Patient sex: M
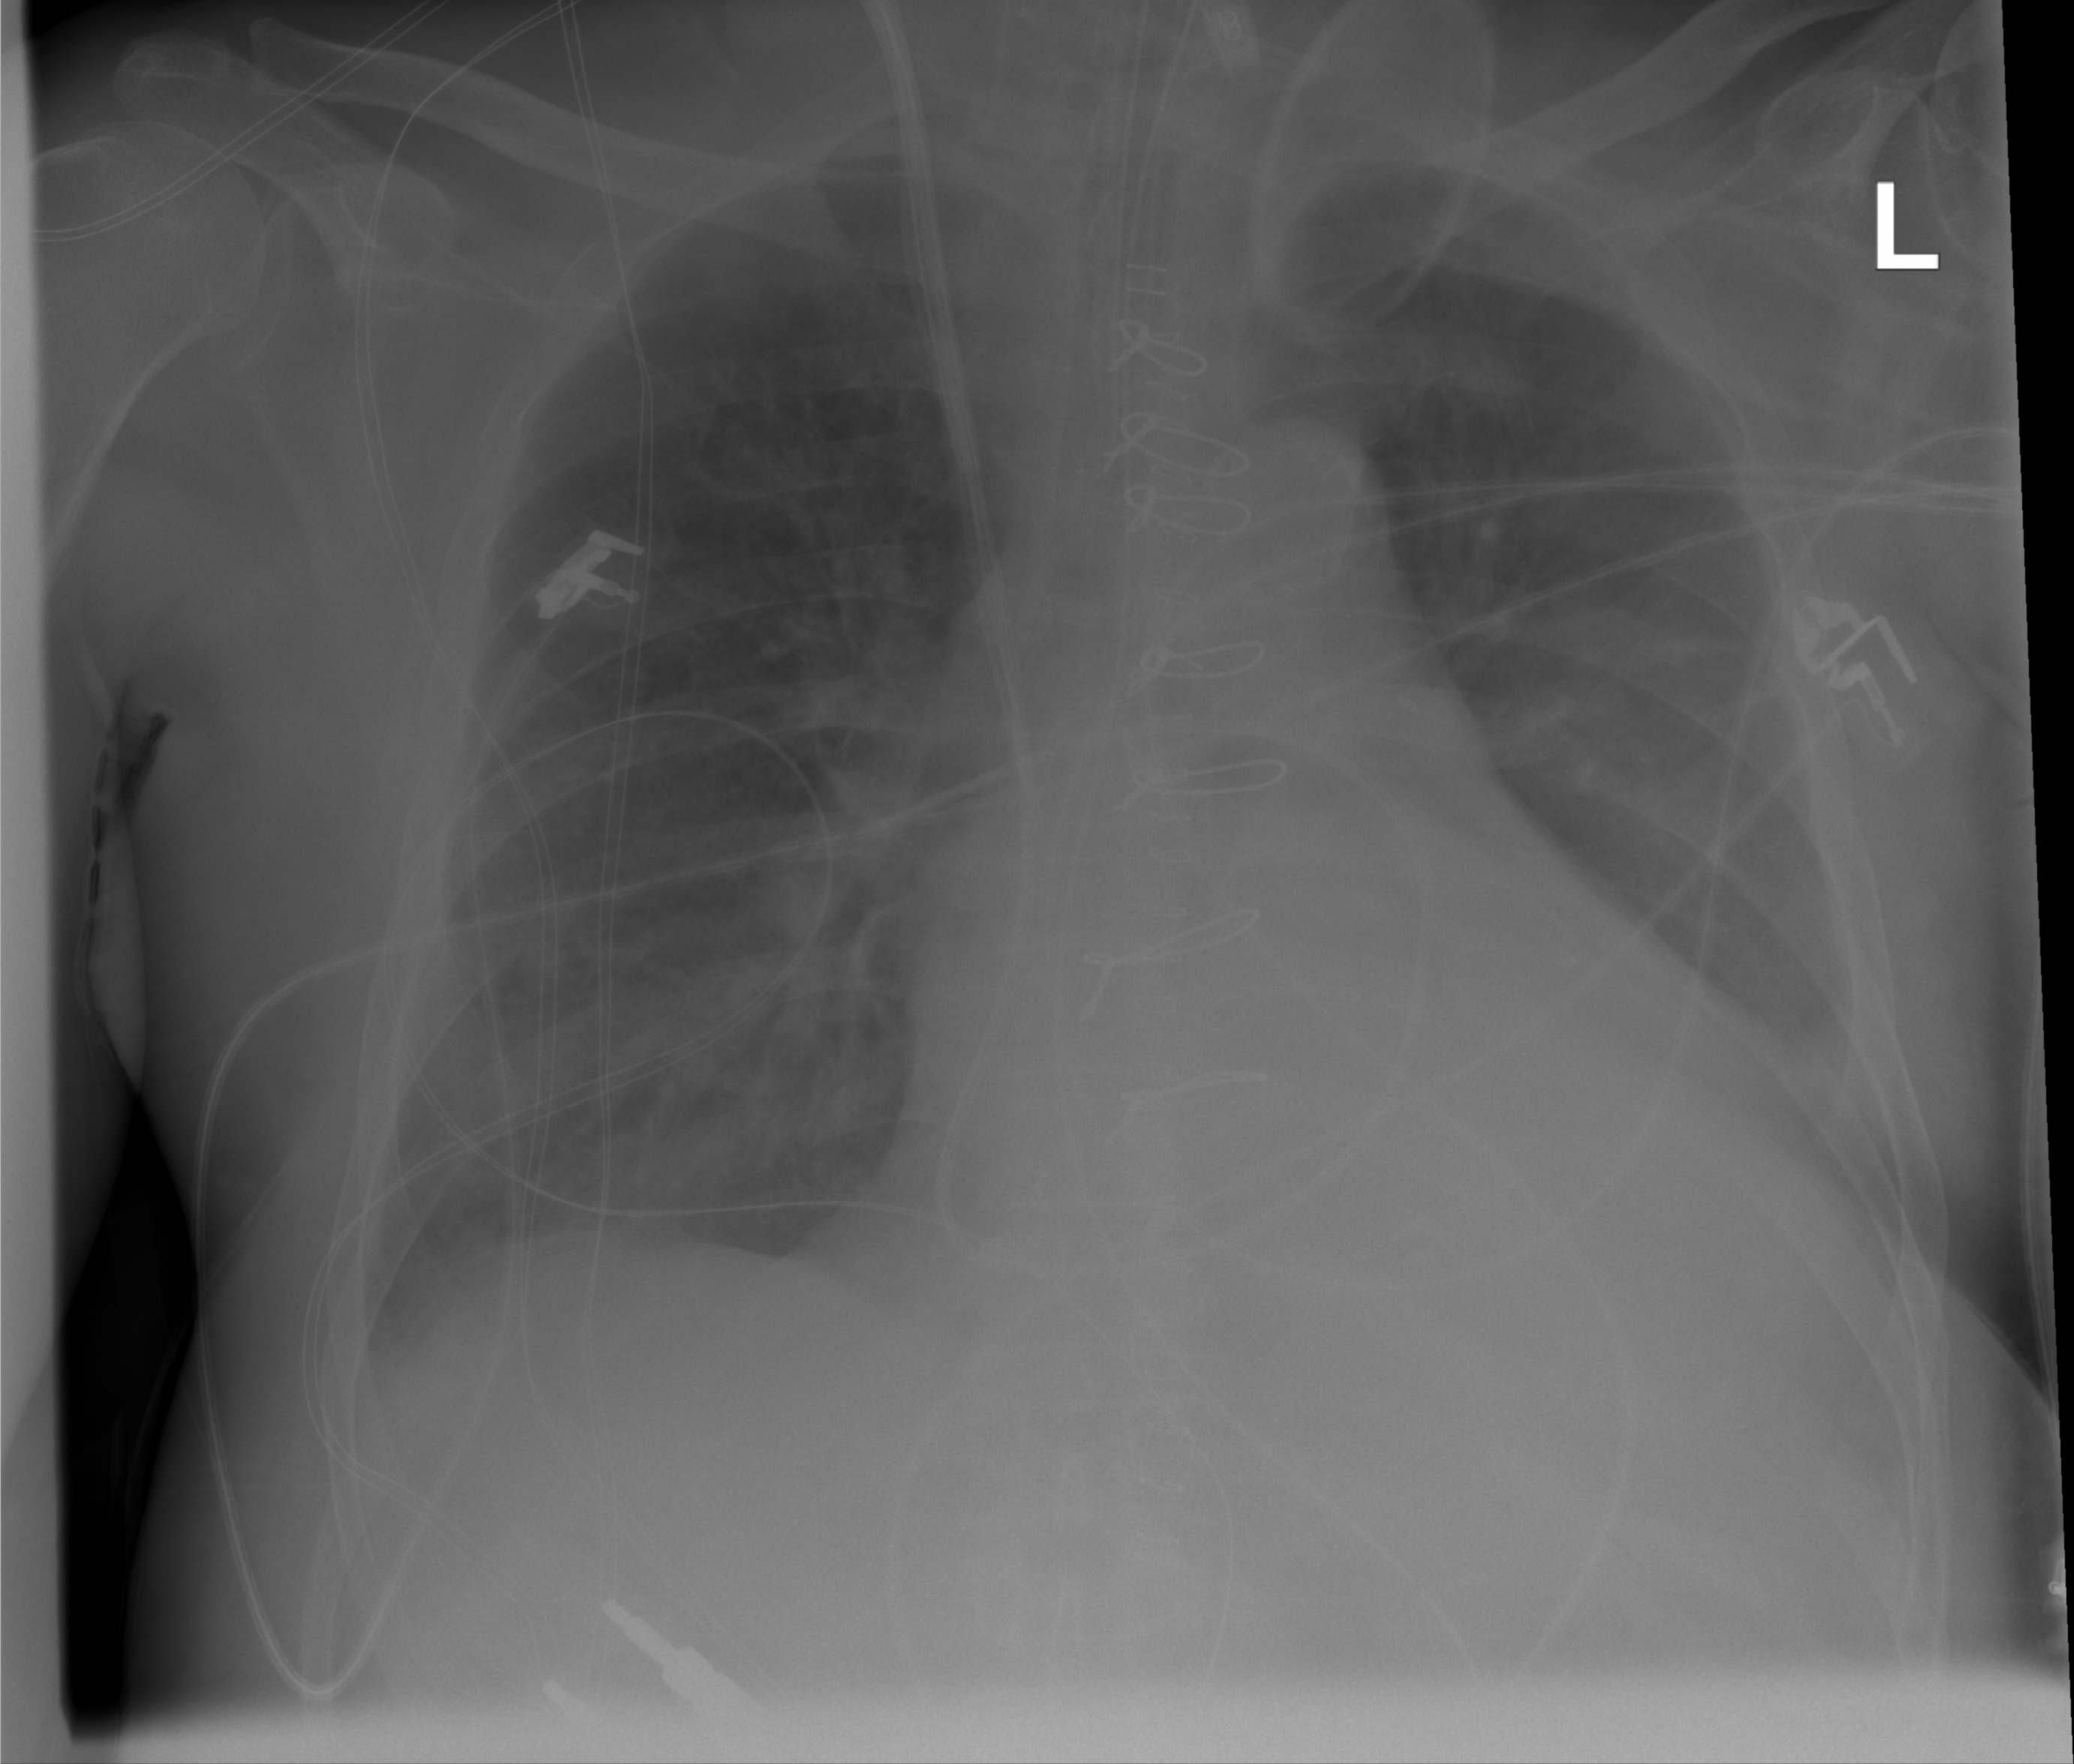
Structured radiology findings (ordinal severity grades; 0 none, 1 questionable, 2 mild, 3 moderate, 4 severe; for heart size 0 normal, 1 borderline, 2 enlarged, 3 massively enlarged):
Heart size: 2
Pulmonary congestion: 2
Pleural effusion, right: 0
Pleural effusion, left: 0
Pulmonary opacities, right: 1
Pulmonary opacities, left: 0
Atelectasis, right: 0
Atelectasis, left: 2